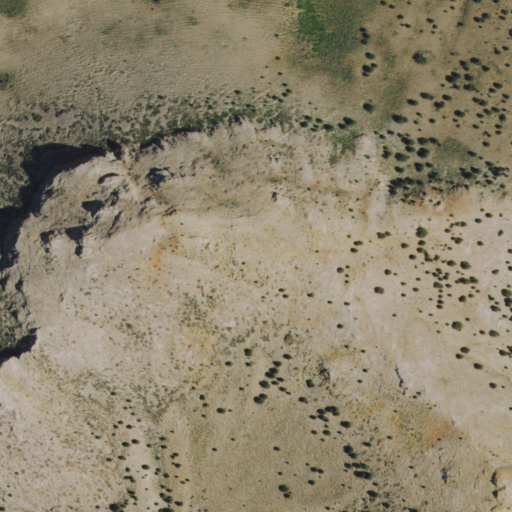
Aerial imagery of mountain in Nevada named Bald Peak containing shrub and evergreen forest